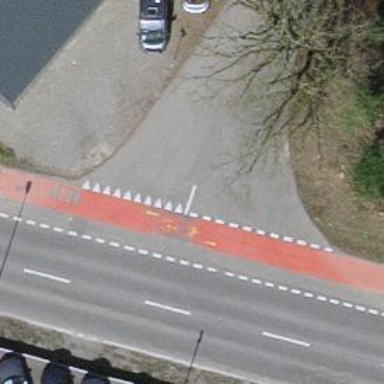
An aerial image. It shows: Marked crossing with surface markings on the road.